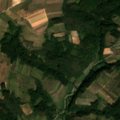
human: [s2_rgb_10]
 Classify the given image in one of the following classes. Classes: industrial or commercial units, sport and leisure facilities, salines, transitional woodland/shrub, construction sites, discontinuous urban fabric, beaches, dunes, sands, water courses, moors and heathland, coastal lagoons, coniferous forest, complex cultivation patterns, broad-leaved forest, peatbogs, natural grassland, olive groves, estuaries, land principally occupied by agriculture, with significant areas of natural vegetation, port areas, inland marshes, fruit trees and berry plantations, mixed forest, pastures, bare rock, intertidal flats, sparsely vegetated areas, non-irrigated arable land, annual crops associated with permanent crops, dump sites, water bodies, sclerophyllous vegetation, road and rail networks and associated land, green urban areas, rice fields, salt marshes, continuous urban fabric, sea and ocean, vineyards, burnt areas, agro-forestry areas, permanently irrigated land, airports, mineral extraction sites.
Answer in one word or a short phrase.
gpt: complex cultivation patterns, land principally occupied by agriculture, with significant areas of natural vegetation, broad-leaved forest